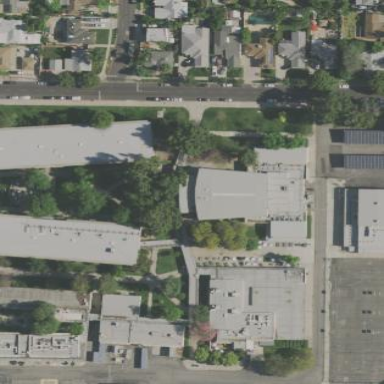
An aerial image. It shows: School building.